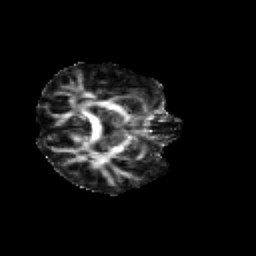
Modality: FA
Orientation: axial
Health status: healthy
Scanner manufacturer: siemens
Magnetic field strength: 3 T
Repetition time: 12 s
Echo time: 0.092 s